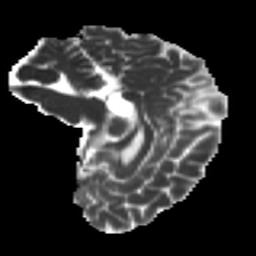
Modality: MD
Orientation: sagittal
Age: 19
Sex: male
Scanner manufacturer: ge
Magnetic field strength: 3 T
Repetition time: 7.8 s
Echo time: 0.0606 s